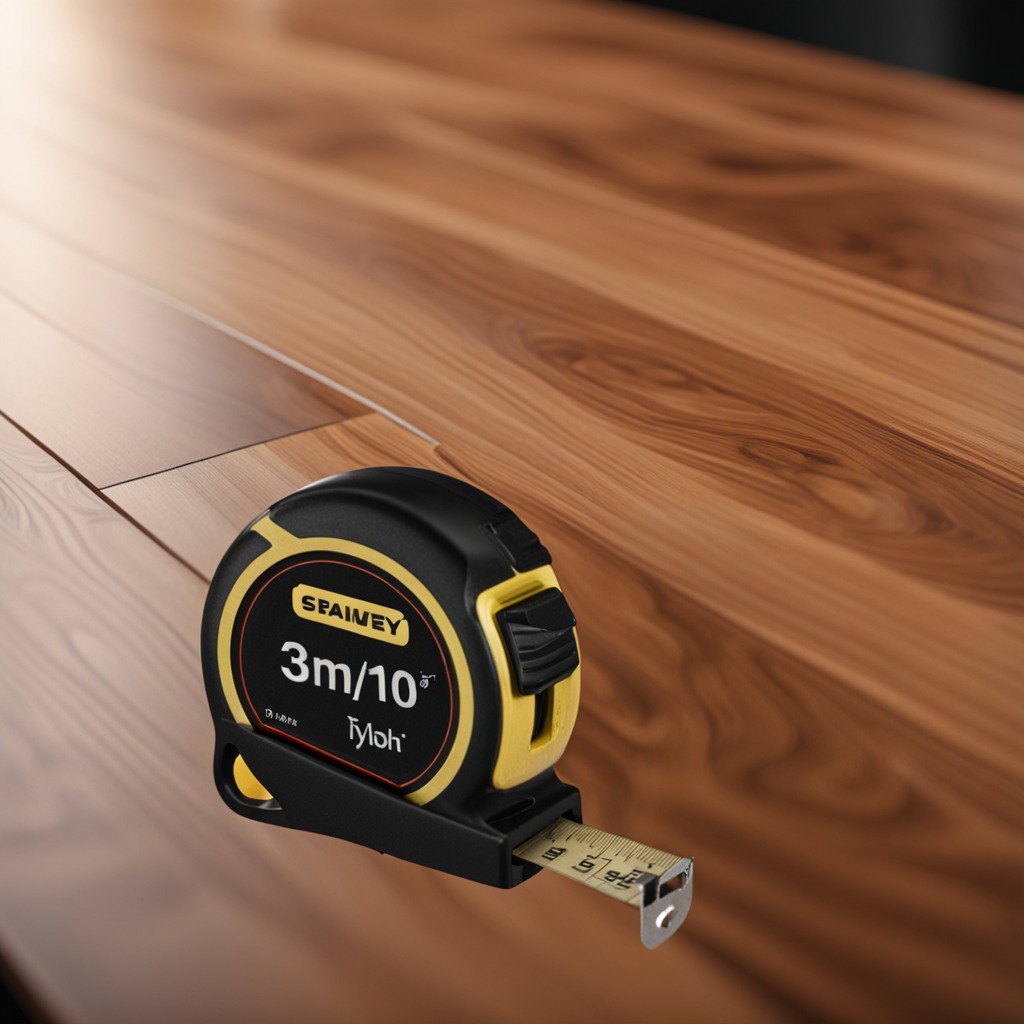
A measuring tape is lying on a wooden table in a carpentry studio.